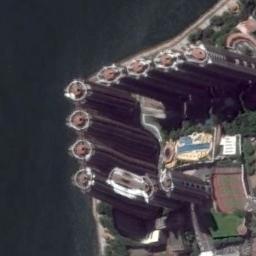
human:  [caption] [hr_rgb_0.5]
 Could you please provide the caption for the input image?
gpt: In a business district there are several tall buildings and a swimming pool and several lawns and many trees .

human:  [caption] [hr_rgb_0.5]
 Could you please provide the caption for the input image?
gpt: The tall buildings in the picture are all red .

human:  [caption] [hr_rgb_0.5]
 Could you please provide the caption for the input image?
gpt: The commercial area is consist of many tall buildings .

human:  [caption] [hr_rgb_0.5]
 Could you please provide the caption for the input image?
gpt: A commercial area with lots of high-rise buildings arranged neatly is next to the waters .

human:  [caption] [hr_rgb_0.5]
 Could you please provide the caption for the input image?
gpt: There are buildings beside a lake on a commercial area .